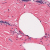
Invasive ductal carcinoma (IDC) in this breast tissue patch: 0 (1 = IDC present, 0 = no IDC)